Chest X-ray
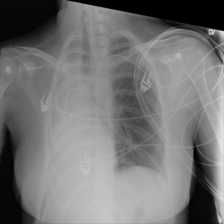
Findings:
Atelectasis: negative
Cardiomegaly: negative
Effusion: positive
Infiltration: negative
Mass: negative
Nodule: negative
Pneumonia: negative
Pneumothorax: negative
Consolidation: negative
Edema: negative
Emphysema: negative
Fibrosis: negative
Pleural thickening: negative
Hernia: negative